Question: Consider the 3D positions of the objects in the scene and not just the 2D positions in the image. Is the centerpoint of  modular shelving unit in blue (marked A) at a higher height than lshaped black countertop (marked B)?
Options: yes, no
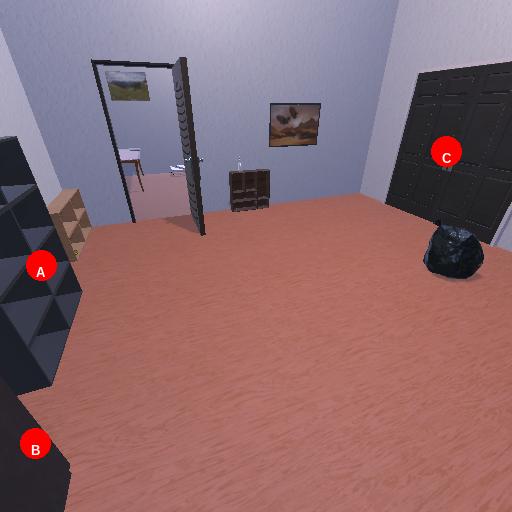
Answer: yes